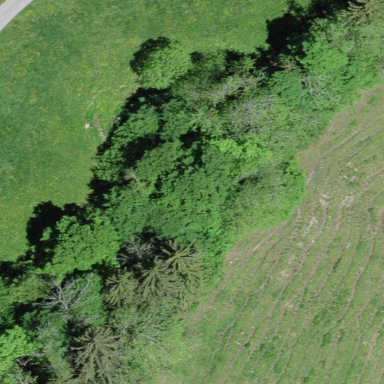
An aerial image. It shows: Forest area.